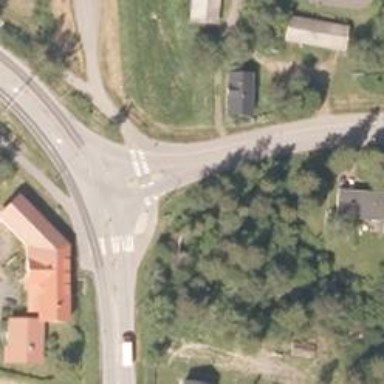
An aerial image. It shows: Crossing road.